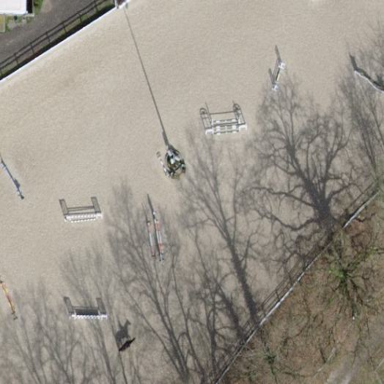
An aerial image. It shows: Equestrian pitch for leisure land activities.